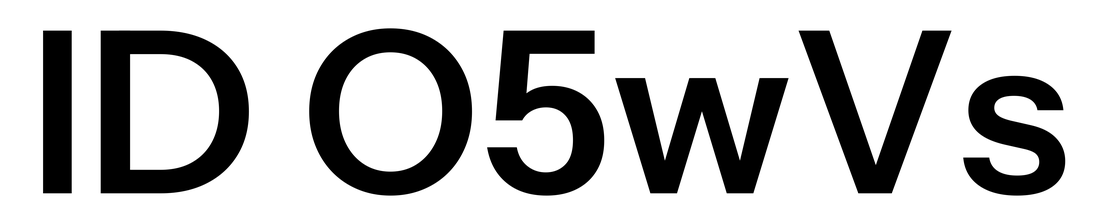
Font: InstrumentSans_SemiBold